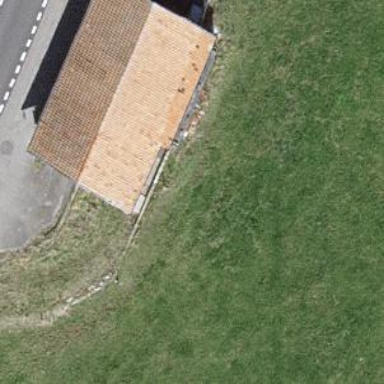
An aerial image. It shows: Gabled building.